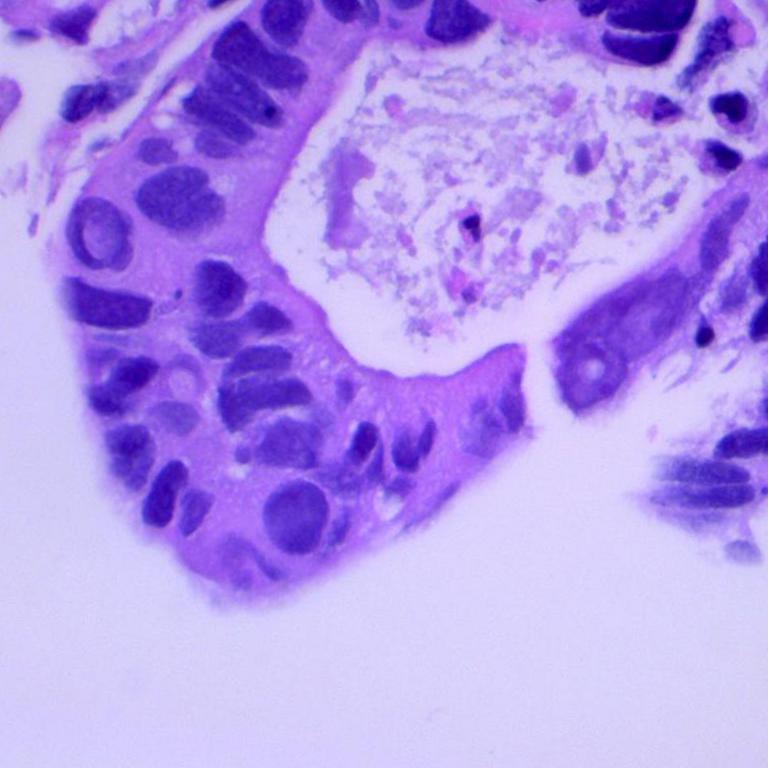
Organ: lung
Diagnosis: adenocarcinomas